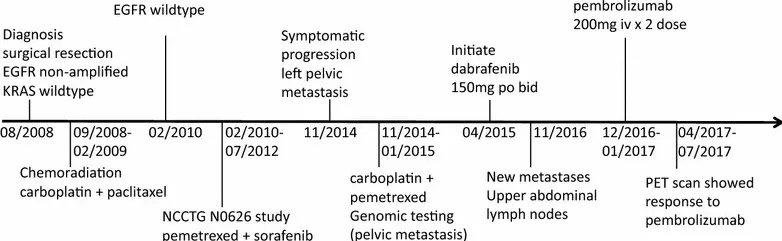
Oncology history of the patient.
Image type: chart (chart)